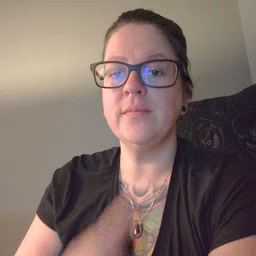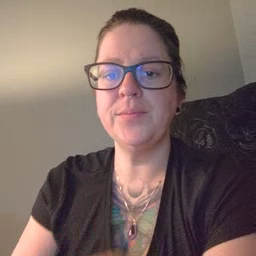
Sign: say